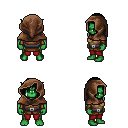
a pixel art fantasy rpg character, male body template, orc, green skin, leather chest armor, red pants, raven long bangs hairstyle, cloth hood, leather bracers, four views (front, back, left, right), 2x2 character sprite sheet, small pixel art, hard edges, no anti-aliasing